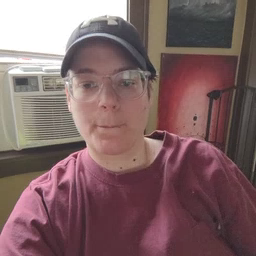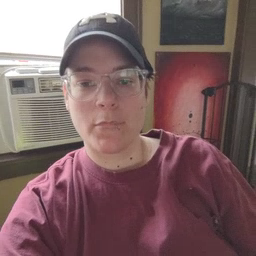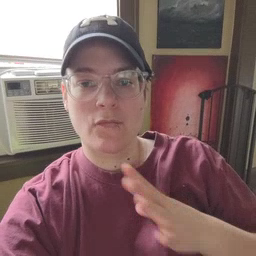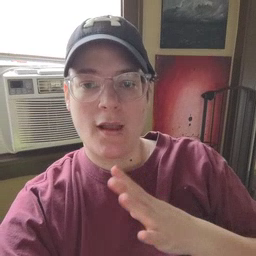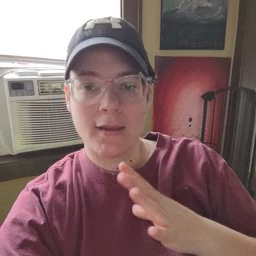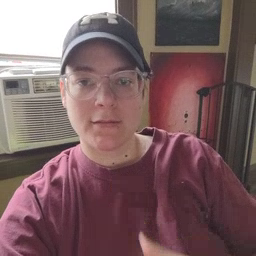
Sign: fine